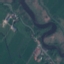
Land use / land cover: River